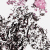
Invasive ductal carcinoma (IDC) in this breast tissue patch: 0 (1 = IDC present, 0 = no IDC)